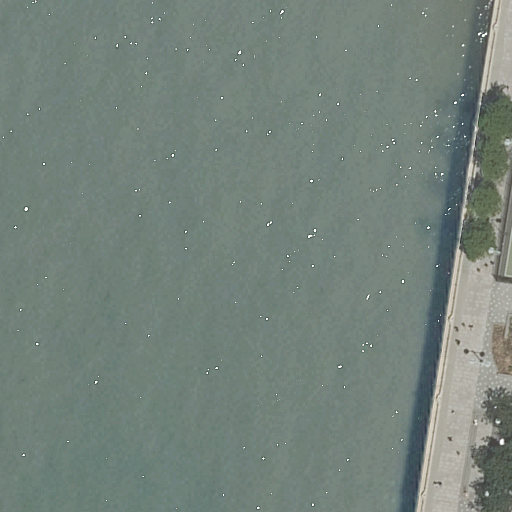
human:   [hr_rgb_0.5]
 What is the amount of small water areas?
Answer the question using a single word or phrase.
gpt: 0

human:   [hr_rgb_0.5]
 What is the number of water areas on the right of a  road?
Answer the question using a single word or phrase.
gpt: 0

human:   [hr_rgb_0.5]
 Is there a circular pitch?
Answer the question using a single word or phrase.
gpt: no

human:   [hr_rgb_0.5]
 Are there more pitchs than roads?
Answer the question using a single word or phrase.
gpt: no

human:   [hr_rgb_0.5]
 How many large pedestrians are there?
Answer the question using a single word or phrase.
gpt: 0

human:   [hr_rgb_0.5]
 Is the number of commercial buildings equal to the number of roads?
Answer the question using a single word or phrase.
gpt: no

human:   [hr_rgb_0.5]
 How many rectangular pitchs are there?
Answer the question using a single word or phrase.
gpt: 1

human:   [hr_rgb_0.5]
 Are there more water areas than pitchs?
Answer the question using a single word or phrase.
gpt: no

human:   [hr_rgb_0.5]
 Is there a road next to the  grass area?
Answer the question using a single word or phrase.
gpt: yes

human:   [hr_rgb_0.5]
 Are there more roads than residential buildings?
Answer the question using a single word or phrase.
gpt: yes

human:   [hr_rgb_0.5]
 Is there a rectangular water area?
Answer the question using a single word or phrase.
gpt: yes

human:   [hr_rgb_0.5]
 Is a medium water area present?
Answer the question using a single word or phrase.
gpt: no

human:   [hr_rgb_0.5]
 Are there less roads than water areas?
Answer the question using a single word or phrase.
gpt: no

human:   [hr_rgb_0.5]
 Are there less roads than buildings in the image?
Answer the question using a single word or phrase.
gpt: no

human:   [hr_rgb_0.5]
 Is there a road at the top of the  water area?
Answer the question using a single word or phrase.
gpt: no

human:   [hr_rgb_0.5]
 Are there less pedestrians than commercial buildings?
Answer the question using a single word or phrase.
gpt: no

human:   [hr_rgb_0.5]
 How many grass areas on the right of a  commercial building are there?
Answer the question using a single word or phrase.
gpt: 0

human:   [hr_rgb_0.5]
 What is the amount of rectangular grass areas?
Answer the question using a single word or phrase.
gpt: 1

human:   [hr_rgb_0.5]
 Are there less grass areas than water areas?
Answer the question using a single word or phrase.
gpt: no

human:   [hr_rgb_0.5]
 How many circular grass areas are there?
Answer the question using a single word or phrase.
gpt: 0

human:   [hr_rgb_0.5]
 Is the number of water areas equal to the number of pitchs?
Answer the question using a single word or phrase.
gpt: yes

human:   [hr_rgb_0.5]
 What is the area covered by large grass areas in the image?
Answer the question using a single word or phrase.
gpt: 0m2

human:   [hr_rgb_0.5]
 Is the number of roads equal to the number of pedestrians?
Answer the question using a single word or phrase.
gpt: no

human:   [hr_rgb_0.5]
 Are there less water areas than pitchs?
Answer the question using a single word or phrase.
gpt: no

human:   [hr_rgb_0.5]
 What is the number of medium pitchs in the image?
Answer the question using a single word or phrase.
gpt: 0

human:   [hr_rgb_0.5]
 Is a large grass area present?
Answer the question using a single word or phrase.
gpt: no

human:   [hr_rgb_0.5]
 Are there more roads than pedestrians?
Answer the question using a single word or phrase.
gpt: yes

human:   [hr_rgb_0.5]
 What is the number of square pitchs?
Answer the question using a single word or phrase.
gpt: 0

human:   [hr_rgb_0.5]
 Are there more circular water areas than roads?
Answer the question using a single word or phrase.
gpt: no

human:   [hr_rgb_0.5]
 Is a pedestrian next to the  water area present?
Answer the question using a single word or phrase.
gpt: yes

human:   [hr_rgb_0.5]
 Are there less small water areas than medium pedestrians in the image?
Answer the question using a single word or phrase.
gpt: yes

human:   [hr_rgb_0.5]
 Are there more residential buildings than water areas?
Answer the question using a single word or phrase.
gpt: no

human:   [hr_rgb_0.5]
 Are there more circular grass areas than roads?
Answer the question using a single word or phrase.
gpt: no

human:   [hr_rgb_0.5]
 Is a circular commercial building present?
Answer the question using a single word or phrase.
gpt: no

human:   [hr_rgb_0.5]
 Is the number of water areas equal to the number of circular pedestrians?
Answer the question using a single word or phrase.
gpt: no

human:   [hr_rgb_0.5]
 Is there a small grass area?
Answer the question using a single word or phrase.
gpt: yes